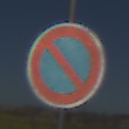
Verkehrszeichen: EingeschraenktesHalteverbot
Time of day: MorningAfternoon
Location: Outdoor (RoadRail)
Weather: Clear
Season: NotSpecified
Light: Natural